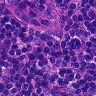
Metastatic tissue present: no